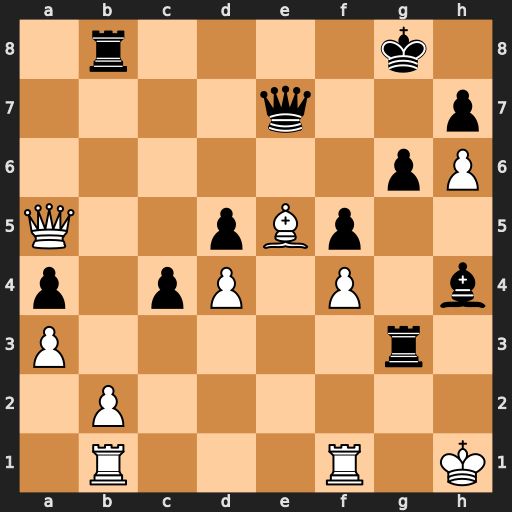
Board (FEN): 1r4k1/4q2p/6pP/Q2pBp2/p1pP1P1b/P5r1/1P6/1R3R1K
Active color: w
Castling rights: -
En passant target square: -
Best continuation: Qxd5+ Qf7 Qxf7+ Kxf7 Bxb8